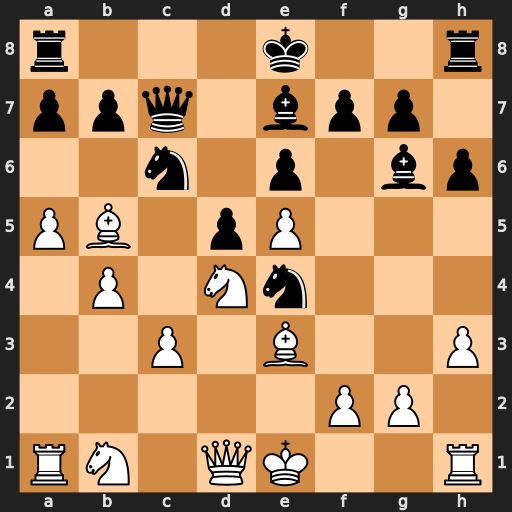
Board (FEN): r3k2r/ppq1bpp1/2n1p1bp/PB1pP3/1P1Nn3/2P1B2P/5PP1/RN1QK2R
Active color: w
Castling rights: KQkq
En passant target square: -
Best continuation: a6 O-O axb7